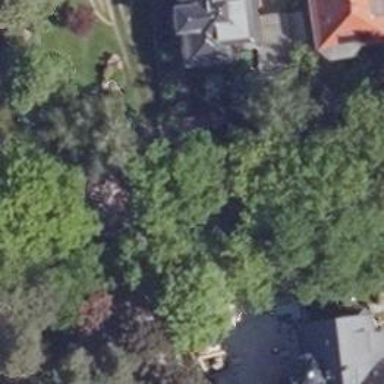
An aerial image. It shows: Single tag "natural: tree."